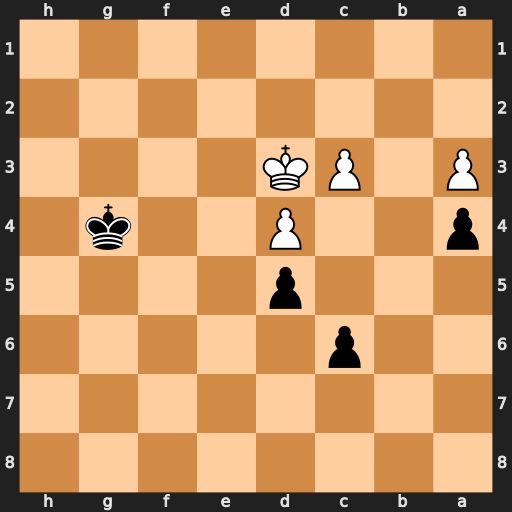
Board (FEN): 8/8/2p5/3p4/p2P2k1/P1PK4/8/8
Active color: b
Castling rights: -
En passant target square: -
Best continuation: Kf3 Kd2 Kf2